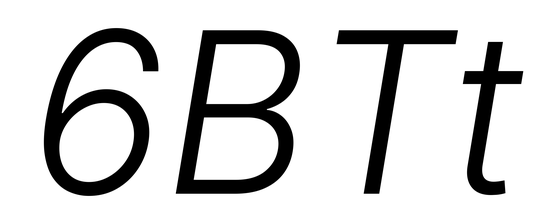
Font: Inter-Italic_Light_Italic